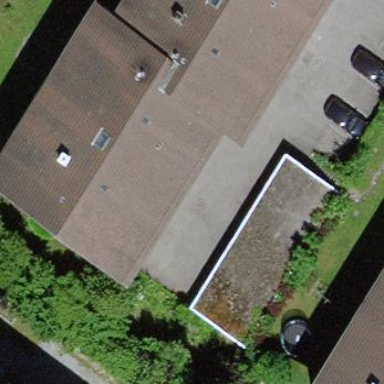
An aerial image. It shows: Garage building.